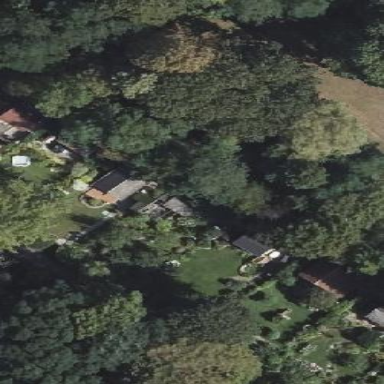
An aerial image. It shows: Garden area used as allotments.